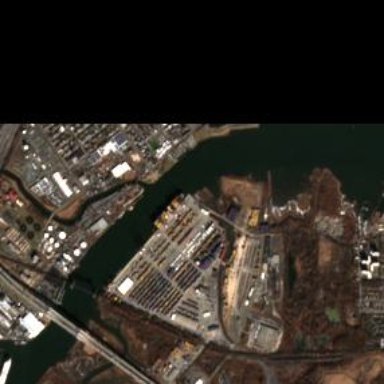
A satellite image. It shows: Industrial area designated for port activities.